Question: In my Realtime Database (Firebase) i have two 'collections' one for essen(food) and one for bewertung (rating of the foods)
I try to display the data for each food in my app, which works for the name of the food an the price (Preis)
therefore i calculate the average rating for each food, which works according to the values which are displayed in the console
but when i try to access the average of each food, to set it to an TextView the average is 0.0, which is the default float-value.
But every other value of a food is displayed correctly (name and price)
Here is my fragment java class where i calculate the average and set all values i retrieve from firebase:
'''
public class Aktuelle_Bewertungen_Fragment extends Fragment{
//Elemente:
private RecyclerView recyclerView_aktuelle_Bewertungen;
private View aktuelleBewertungenView;
private DatabaseReference essenRef;
private DatabaseReference bewertungenRef;
@Nullable
@Override
public View onCreateView(@NonNull LayoutInflater inflater, @Nullable ViewGroup container, @Nullable Bundle savedInstanceState) {
aktuelleBewertungenView = inflater.inflate(R.layout.fragment_aktuelle_bewertungen, container, false);
//Elemente finden:
recyclerView_aktuelle_Bewertungen = (RecyclerView) aktuelleBewertungenView.findViewById(R.id.recyler_aktuelle_bewertungen);
//Referenz auf essen:
essenRef = FirebaseDatabase.getInstance().getReference().child("essen");
//Referenz auf bewertungen:
bewertungenRef = FirebaseDatabase.getInstance().getReference().child("bewertung");
return aktuelleBewertungenView;
}
@Override
public void onStart() {
super.onStart();
FirebaseRecyclerOptions options = new FirebaseRecyclerOptions.Builder<essen>().setQuery(essenRef, essen.class).build();
final FirebaseRecyclerAdapter<essen, EssenViewHolder> adapter = new FirebaseRecyclerAdapter<essen, EssenViewHolder>(options) {
@NonNull
@Override
public EssenViewHolder onCreateViewHolder(@NonNull ViewGroup parent, int viewType) {
View view = LayoutInflater.from(parent.getContext()).inflate(R.layout.reihen, parent, false);
EssenViewHolder viewHolder = new EssenViewHolder(view);
return viewHolder;
}
@Override
protected void onBindViewHolder(@NonNull final EssenViewHolder holder, final int position, @NonNull essen model) {
final ArrayList<essen> testessen =new ArrayList<>();
essenRef.addValueEventListener(new ValueEventListener() {
@Override
public void onDataChange(@NonNull DataSnapshot dataSnapshot) {
for (DataSnapshot ds : dataSnapshot.getChildren()){
final essen e = new essen();
e.name = ds.child("name").getValue(String.class);
e.Preis = ds.child("Preis").getValue(String.class);
bewertungenRef.addValueEventListener(new ValueEventListener() {
@Override
public void onDataChange(@NonNull DataSnapshot dataSnapshot) {
float sum = (float) 0.0;
int counter = 0;
for (DataSnapshot ds1 : dataSnapshot.getChildren()){
if (ds1.child("eid").getValue(String.class).equals(e.name)){
sum = sum + ds1.child("wert").getValue(float.class);
counter ++;
}
}
float durchschnitt = sum/counter;
Log.i("durchschnitt" , " " + sum + " "+ counter + " " +durchschnitt);
e.setAverage(durchschnitt);
Log.i("essen wert: " , " " + e.getAverage());
}
@Override
public void onCancelled(@NonNull DatabaseError databaseError) {
}
});
testessen.add(e);
}
holder.essenName.setText(testessen.get(position).getName());
holder.essenPreis.setText(testessen.get(position).getPreis());
float test = (float) testessen.get(position).getAverage();
Log.i("test :" , " "+ test);
holder.test.setText(testessen.get(position).getAverage());
}
@Override
public void onCancelled(@NonNull DatabaseError databaseError) {
}
});
}
};
recyclerView_aktuelle_Bewertungen.setLayoutManager(new LinearLayoutManager(getContext()));
recyclerView_aktuelle_Bewertungen.setAdapter(adapter);
recyclerView_aktuelle_Bewertungen.hasFixedSize();
adapter.startListening();
}
public class EssenViewHolder extends RecyclerView.ViewHolder{
TextView essenName, essenPreis, test;
public EssenViewHolder (@NonNull View itemView ) {
super(itemView);
essenName = itemView.findViewById(R.id.reihen_name);
essenPreis = itemView.findViewById(R.id.reihen_preis);
test = itemView.findViewById(R.id.reihen_test);
}
}
}
'''
the output from the average calculation is: for the food test1:
> I/durchschnitt: 12.5 4 3.125 -> 12.5/4 = 3.125
For test2:
> I/durchschnitt: 12.5 4 3.125 -> 12.5/4 = 3.125
For test3:
> I/durchschnitt: 2.5 1 2.5 -> 2.5/1 = 2.5
entries in DB: Test1: 3 + 3+ 4 +2.5 = 12.5 test 2: 3.5+3.5+3+2.5= 12.5 test 3: 2.5 = 2.5 the calculation seems to work just fine...
Here is my essen class:
'''
String name,Preis;
float average;
public String getName() {
return name;
}
public void setName(String name) {
this.name = name;
}
public String getPreis() {
return Preis;
}
public void setPreis(String preis) {
Preis = preis;
}
public float getAverage() {
return average;
}
public void setAverage(float average) {
this.average = average;
}
public essen (String name, String Preis, float average){
this.name = name;
this.Preis = Preis;
this.average = average;
}
public essen(){}
}
'''
Here is my XML layout File, which is displayed in an recycler view (i deleted all unnecessary Views, therefore the constrains might look a bit strange):
'''
<?xml version="1.0" encoding="utf-8"?>
<androidx.constraintlayout.widget.ConstraintLayout
xmlns:android="http://schemas.android.com/apk/res/android"
xmlns:app="http://schemas.android.com/apk/res-auto"
xmlns:tools="http://schemas.android.com/tools"
android:layout_width="match_parent"
android:layout_height="wrap_content">
<androidx.cardview.widget.CardView
android:layout_width="match_parent"
android:layout_height="90dp"
android:layout_margin="10dp"
app:layout_constraintBottom_toBottomOf="parent"
app:layout_constraintEnd_toEndOf="parent"
app:layout_constraintStart_toStartOf="parent"
app:layout_constraintTop_toTopOf="parent"
app:layout_constraintVertical_bias="0.0">
<androidx.constraintlayout.widget.ConstraintLayout
android:layout_width="match_parent"
android:layout_height="match_parent">
<TextView
android:id="@+id/reihen_name"
android:layout_width="wrap_content"
android:layout_height="wrap_content"
android:fontFamily="@font/roboto"
android:text="Name"
android:textColor="@color/rot"
android:textSize="17sp"
android:textStyle="bold"
app:layout_constraintBottom_toBottomOf="parent"
app:layout_constraintEnd_toEndOf="parent"
app:layout_constraintHorizontal_bias="0.064"
app:layout_constraintStart_toEndOf="@+id/reihen_bilder"
app:layout_constraintTop_toTopOf="parent"
app:layout_constraintVertical_bias="0.149" />
<TextView
android:id="@+id/reihen_preis"
android:layout_width="wrap_content"
android:layout_height="wrap_content"
android:fontFamily="@font/roboto"
android:text="Preis"
android:textColor="@color/black"
android:textSize="17sp"
android:textStyle="normal"
app:layout_constraintBottom_toBottomOf="parent"
app:layout_constraintEnd_toEndOf="parent"
app:layout_constraintHorizontal_bias="0.723"
app:layout_constraintStart_toEndOf="@+id/reihen_bilder"
app:layout_constraintTop_toTopOf="parent"
app:layout_constraintVertical_bias="0.507" />
<TextView
android:id="@+id/reihen_test"
android:layout_width="wrap_content"
android:layout_height="wrap_content"
android:text="TextView"
app:layout_constraintBottom_toBottomOf="parent"
app:layout_constraintEnd_toEndOf="parent"
app:layout_constraintHorizontal_bias="0.552"
app:layout_constraintStart_toStartOf="parent"
app:layout_constraintTop_toTopOf="parent"
app:layout_constraintVertical_bias="0.14" />
</androidx.constraintlayout.widget.ConstraintLayout>
</androidx.cardview.widget.CardView>
</androidx.constraintlayout.widget.ConstraintLayout>
'''
And here is a Screenshot from my Firebase Database:

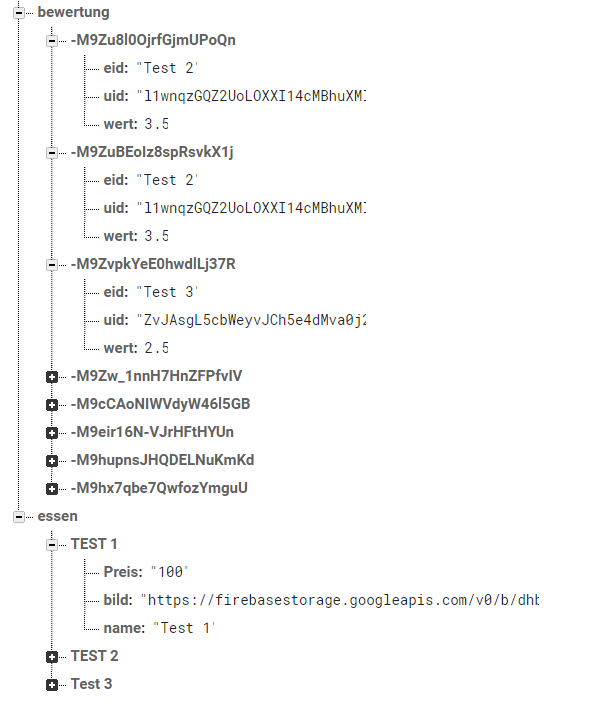
Answer: I now see that you're the average to the views outside of the 'onDataChange' that calculates the data. That won't work since by the time your 'holder.test.setText(testessen.get(position).getAverage())' runs, the 'e.setAverage(durchschnitt)' hasn't run yet.
Any code that needs the data from the database needs to be inside the 'onDataChange' for that data, or be called from there.
The simplest way to do this is to just show the average from inside the nested 'onDataChange':
'''
final ArrayList<essen> testessen =new ArrayList<>();
essenRef.addValueEventListener(new ValueEventListener() {
@Override
public void onDataChange(@NonNull DataSnapshot dataSnapshot) {
for (DataSnapshot ds : dataSnapshot.getChildren()){
final essen e = new essen();
e.name = ds.child("name").getValue(String.class);
e.Preis = ds.child("Preis").getValue(String.class);
bewertungenRef.addListenerForSingleValue(new ValueEventListener() {
@Override
public void onDataChange(@NonNull DataSnapshot dataSnapshot) {
float sum = (float) 0.0;
int counter = 0;
for (DataSnapshot ds1 : dataSnapshot.getChildren()){
if (ds1.child("eid").getValue(String.class).equals(e.name)){
sum = sum + ds1.child("wert").getValue(float.class);
counter ++;
}
}
float durchschnitt = sum/counter;
Log.i("durchschnitt" , " " + sum + " "+ counter + " " +durchschnitt);
e.setAverage(durchschnitt);
Log.i("essen wert: " , " " + e.getAverage());
holder.essenName.setText(testessen.get(position).getName());
holder.essenPreis.setText(testessen.get(position).getPreis());
float test = (float) testessen.get(position).getAverage();
Log.i("test :" , " "+ test);
holder.test.setText(testessen.get(position).getAverage());
}
@Override
public void onCancelled(@NonNull DatabaseError databaseError) {
throw databaseError.toException(); // don't ignore errors
}
});
testessen.add(e);
}
}
@Override
public void onCancelled(@NonNull DatabaseError databaseError) {
throw databaseError.toException(); // don't ignore errors
}
});
'''
---
In the above you're loading all data from 'bewertungenRef', while you only need a subset of these items. You're also reloading that data for every iteration, which is quite wasteful (but should work).
Depending on how much data you have, you might want to consider loading just the child nodes from 'bewertungenRef' that are needed. This would mean you have multiple listeners, and this is a good moment to also then only update the average in the UI once all data is loaded.
That'd look something like this (untested, so the code may contain small problems):
'''
final ArrayList<essen> testessen =new ArrayList<>();
essenRef.addValueEventListener(new ValueEventListener() {
@Override
public void onDataChange(@NonNull DataSnapshot dataSnapshot) {
float sum = (float) 0.0;
int counter = 0;
// these variables track how many items we need to load, and how many we've already loaded
long essenCount = dataSnapshot.getChildrenCount();
long loadedCount = 0;
for (DataSnapshot ds : dataSnapshot.getChildren()){
final essen e = new essen();
e.name = ds.child("name").getValue(String.class);
e.Preis = ds.child("Preis").getValue(String.class);
bewertungenRef.orderByChild("eid").equalTo(e.name).addListenerForSingleValue(new ValueEventListener() {
@Override
public void onDataChange(@NonNull DataSnapshot dataSnapshot) {
for (DataSnapshot ds1 : dataSnapshot.getChildren()){
sum = sum + ds1.child("wert").getValue(float.class);
counter++;
}
if (loadedCount++ == essenCont) {
float durchschnitt = sum/counter;
e.setAverage(durchschnitt);
Log.i("essen wert: " , " " + e.getAverage());
holder.essenName.setText(testessen.get(position).getName());
holder.essenPreis.setText(testessen.get(position).getPreis());
holder.test.setText(testessen.get(position).getAverage());
}
}
@Override
public void onCancelled(@NonNull DatabaseError databaseError) {
throw databaseError.toException(); // don't ignore errors
}
});
testessen.add(e);
}
}
@Override
public void onCancelled(@NonNull DatabaseError databaseError) {
throw databaseError.toException(); // don't ignore errors
}
});
'''